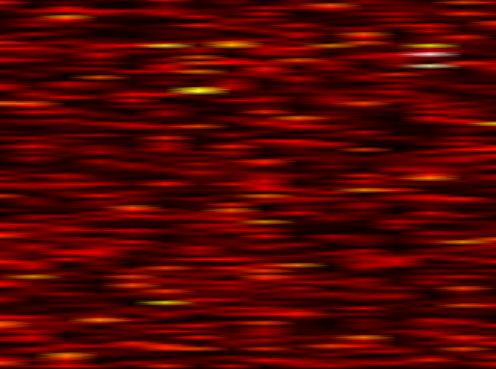
Label: WOLA